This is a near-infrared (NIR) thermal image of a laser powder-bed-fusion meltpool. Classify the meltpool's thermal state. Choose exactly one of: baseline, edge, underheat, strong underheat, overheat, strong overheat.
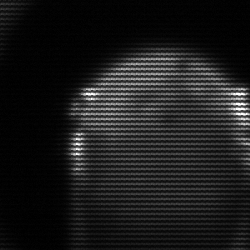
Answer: edge